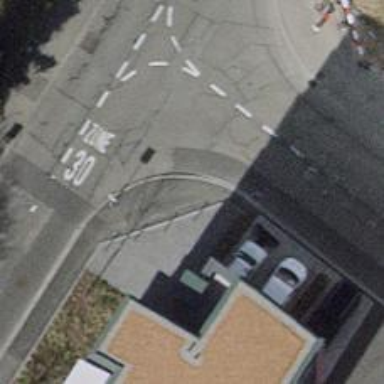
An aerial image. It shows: Kerb serving as barrier.